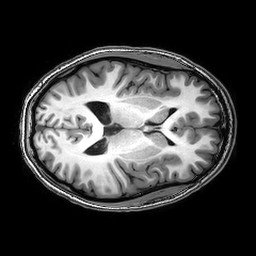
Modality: T1w
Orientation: axial
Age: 19
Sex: female
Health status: healthy
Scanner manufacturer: philips
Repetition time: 0.008202 s
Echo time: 0.00376 s